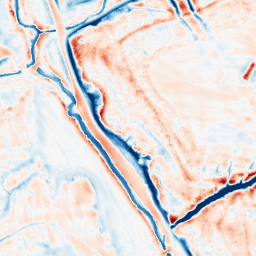
Category: edge_preserving
Decomposition family: bilateral
Decomposition parameters: d: 21
sigma_color: 100
sigma_space: 100
Upsampling method: bicubic
Upsampling parameters: scale: 4
Upsampling scale: 4